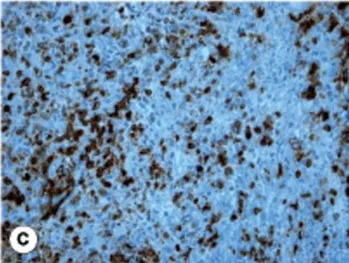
C) Immunohistochemical study shows a positive reaction for the B cell marker CD79a in the tumoral cells (x 400).
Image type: pathology (immunostaining)